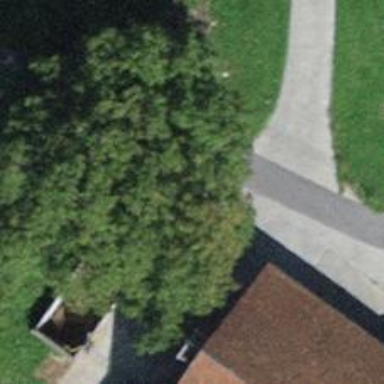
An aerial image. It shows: Red bench.